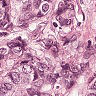
Metastatic tissue present: yes